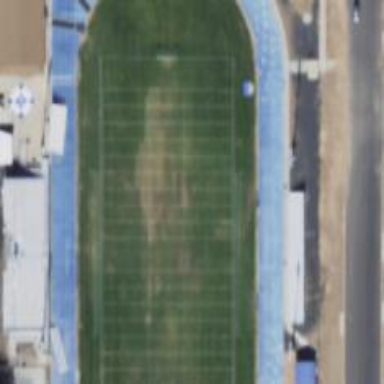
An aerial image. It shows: Pitch for American football.